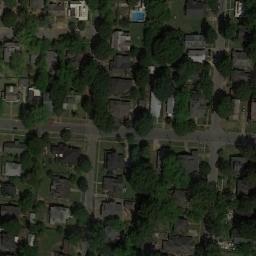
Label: medium_residential